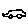
Label: car